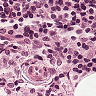
Metastatic tissue present: no